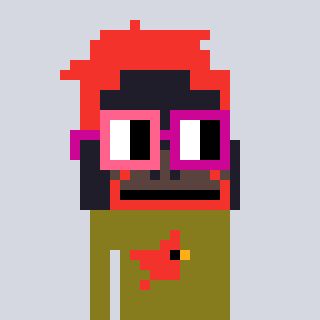
a pixel art character with square pink and red glasses, a orangutan-shaped head and a gunk-colored body on a cool background